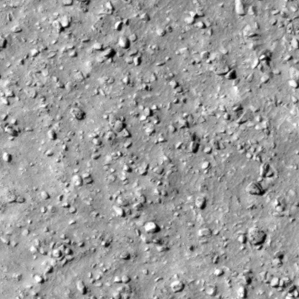
Label: non_frost